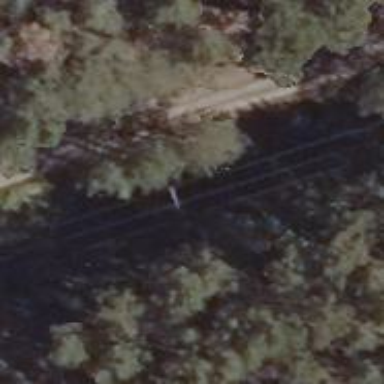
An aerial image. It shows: Power pole.